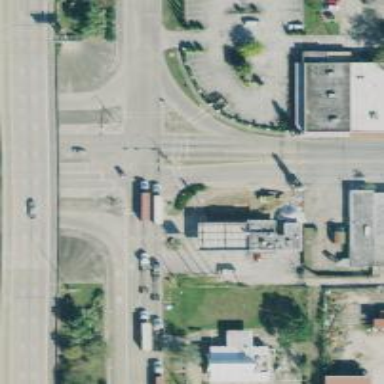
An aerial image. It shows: Secondary road with frontage road alongside.